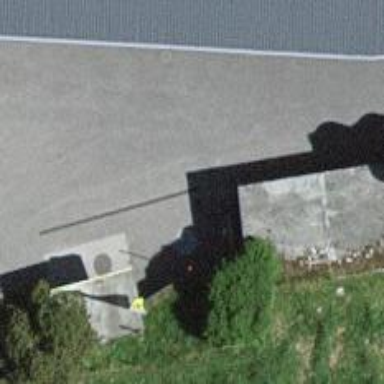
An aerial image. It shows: Garage.